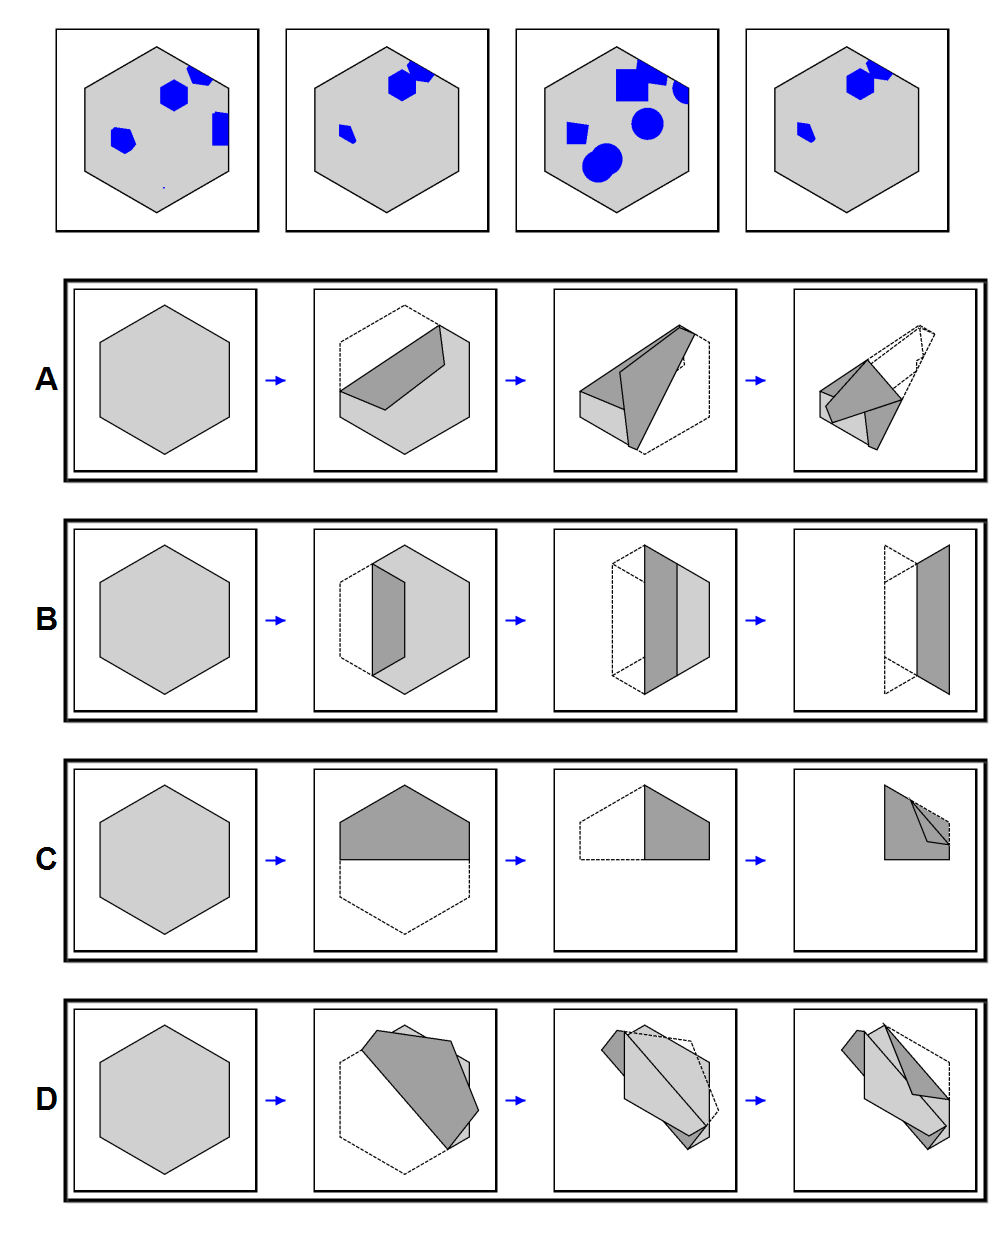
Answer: D